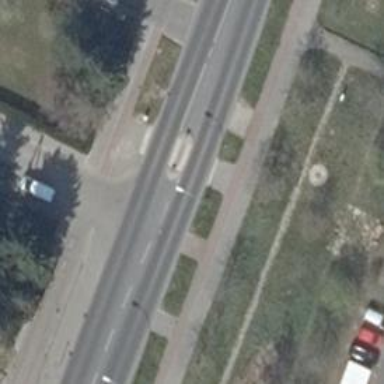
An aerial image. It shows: Unmarked crossing with traffic island.